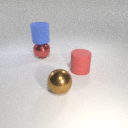
large brown metal sphere in front of large red metal sphere